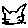
Label: cat